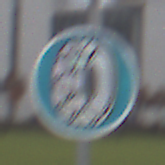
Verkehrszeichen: SchneekettenVorgeschrieben
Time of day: Midday
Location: Outdoor (Suburban)
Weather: Overcast
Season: NotSpecified
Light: Natural